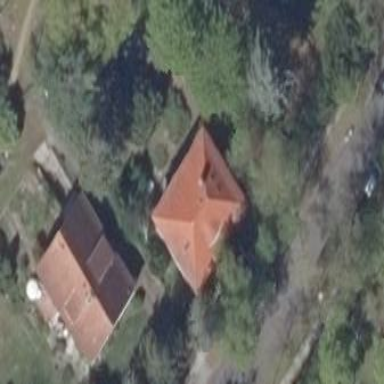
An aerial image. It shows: Detached building with hipped roof shape.